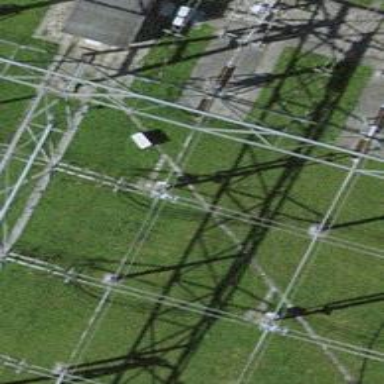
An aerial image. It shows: Bay for power lines.